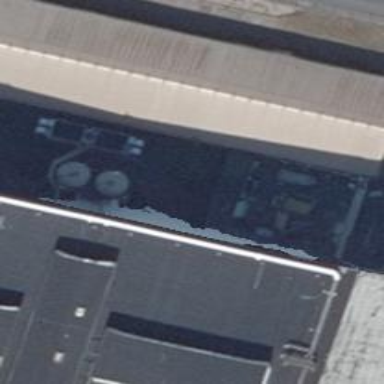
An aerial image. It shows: Industrial building.